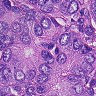
Metastatic tissue present: yes